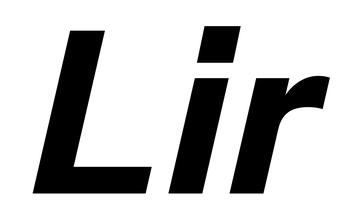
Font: InstrumentSans-Italic_Bold_Italic